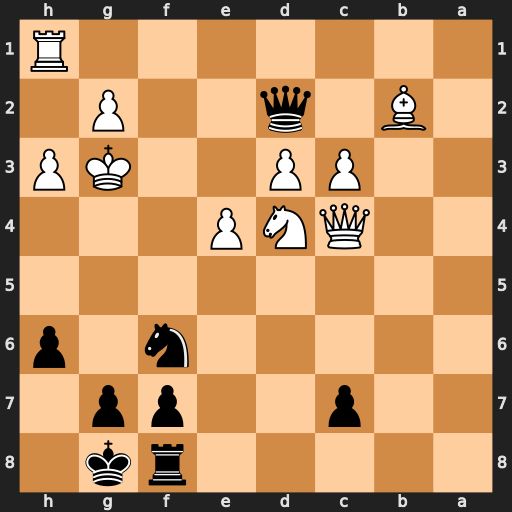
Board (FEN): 5rk1/2p2pp1/5n1p/8/2QNP3/2PP2KP/1B1q2P1/7R
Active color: b
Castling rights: -
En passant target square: -
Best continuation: Nh5+ Kf3 Qf4+ Ke2 Ng3+ Kd1 Nxh1